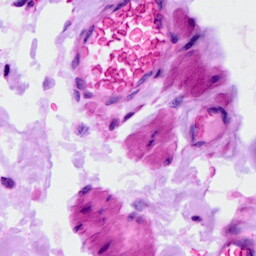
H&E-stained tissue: Ovarian